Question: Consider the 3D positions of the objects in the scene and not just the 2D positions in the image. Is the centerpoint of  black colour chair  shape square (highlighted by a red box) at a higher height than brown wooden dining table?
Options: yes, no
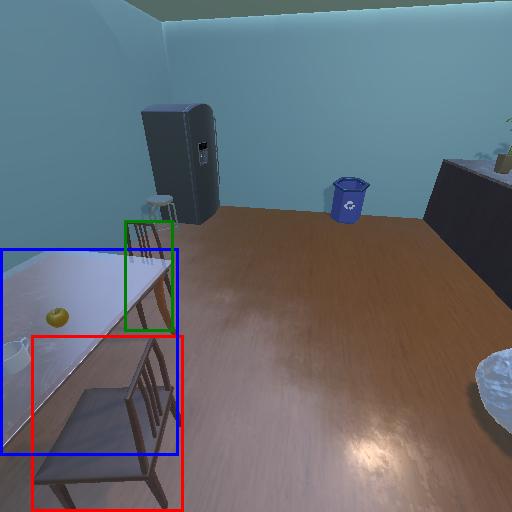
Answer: yes